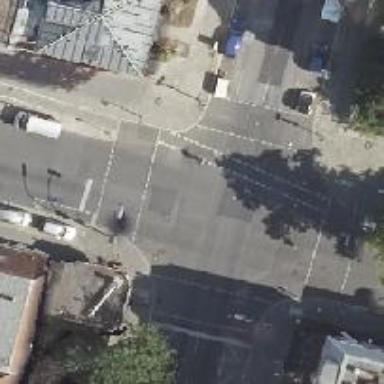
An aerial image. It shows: Road with traffic signals.